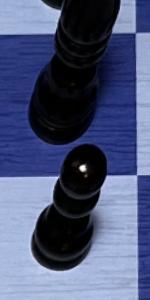
Label: Pawn_Black